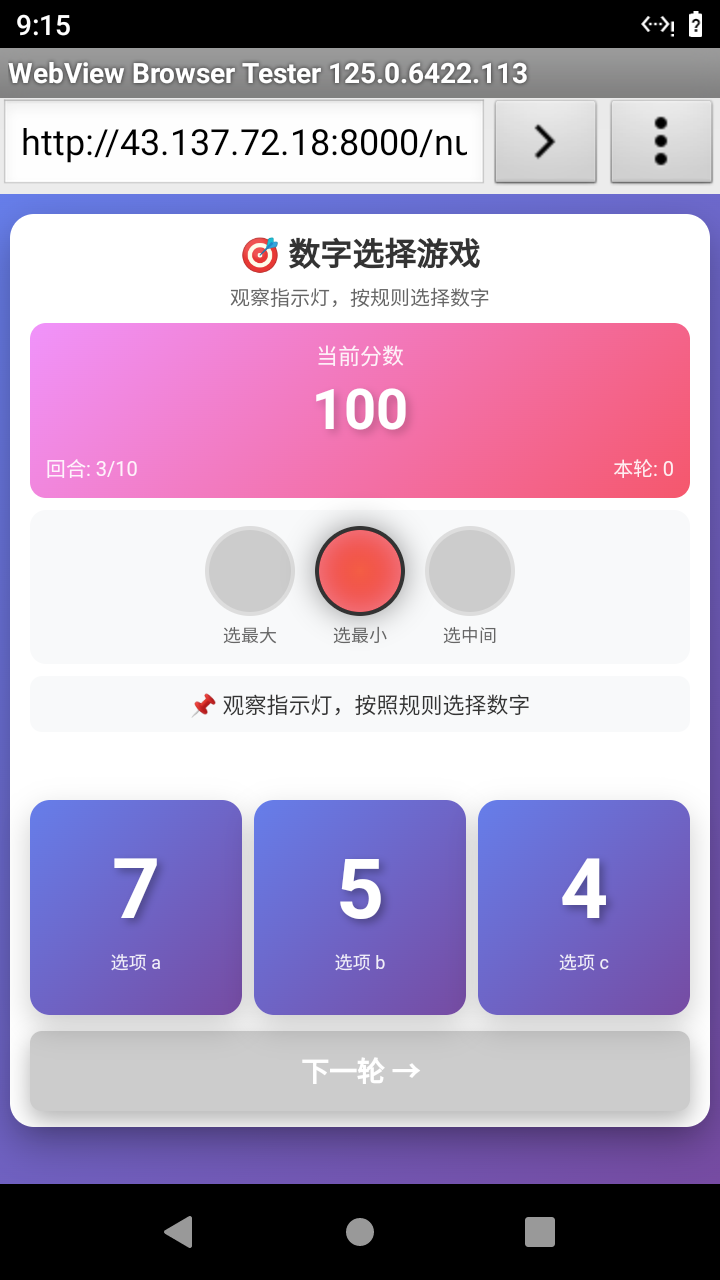

Select the correct number based on the traffic light color.
Answer: 2